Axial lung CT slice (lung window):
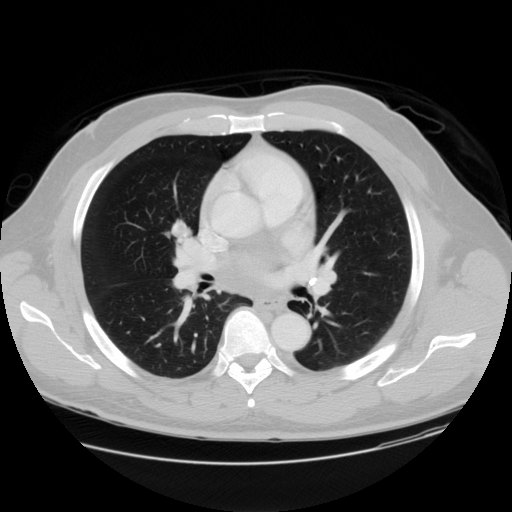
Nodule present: yes
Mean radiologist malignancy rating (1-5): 3.667